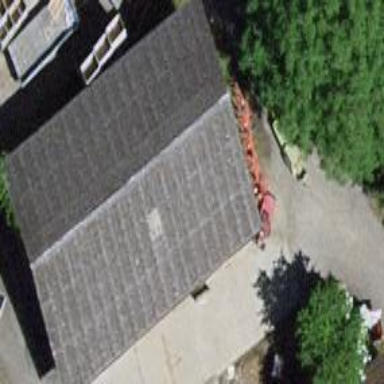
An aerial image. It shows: Barn.